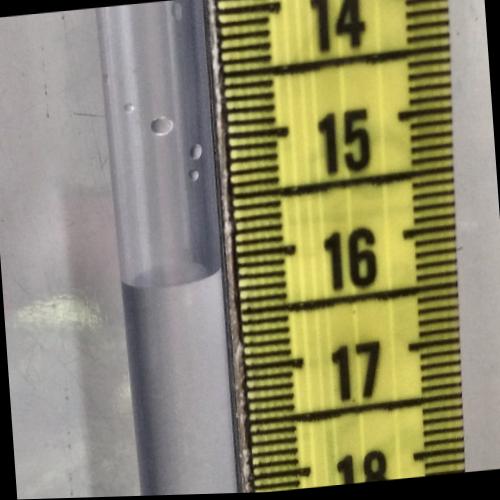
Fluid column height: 16.1 cm